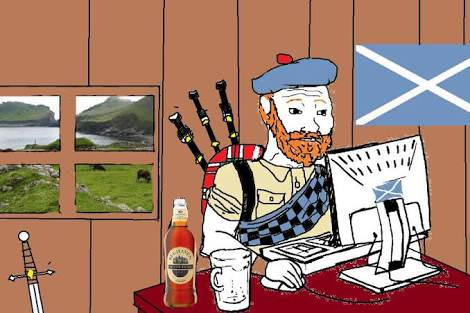
Label: 5_Wojak_with_Background